Field crop: maize
Growth stage: 2
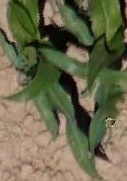
Species: maize